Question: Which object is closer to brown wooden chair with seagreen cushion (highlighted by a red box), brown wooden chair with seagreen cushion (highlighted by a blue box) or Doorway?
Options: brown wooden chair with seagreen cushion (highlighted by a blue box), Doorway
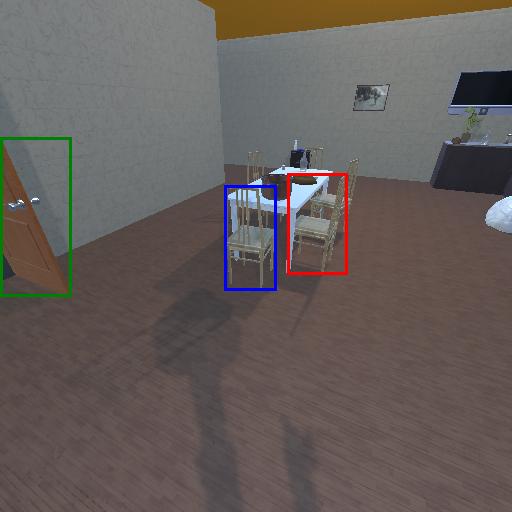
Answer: brown wooden chair with seagreen cushion (highlighted by a blue box)